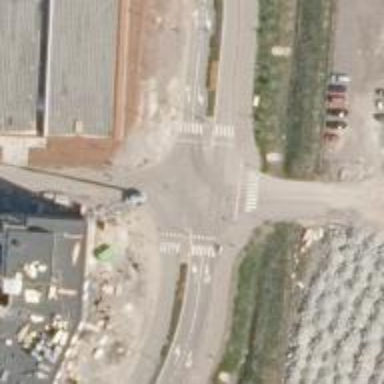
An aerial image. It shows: Marked road crossing with pedestrian island.